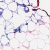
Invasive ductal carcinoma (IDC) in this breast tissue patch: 0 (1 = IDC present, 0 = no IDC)